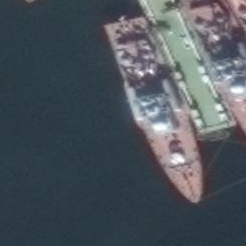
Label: destroyer